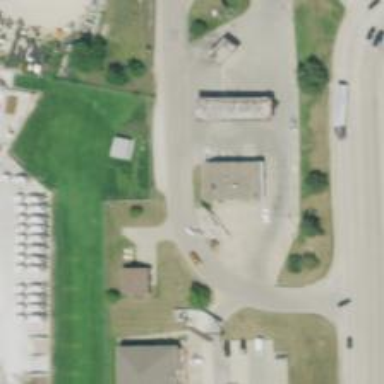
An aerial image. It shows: Convenience shop.